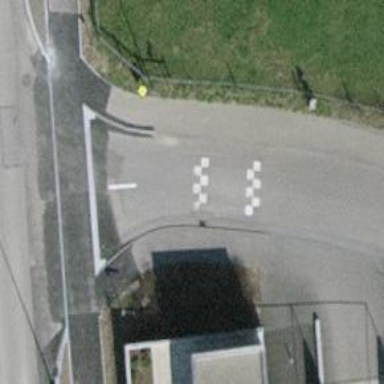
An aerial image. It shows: Traffic cushion.